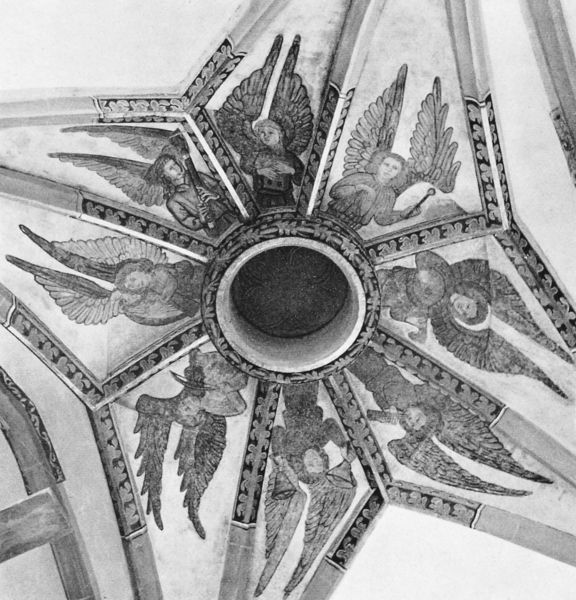
Titel: Das Engelskonzert um die “Himmelfahrtsöffnung” im Langhausgewölbe der Heiliggeistkirche in Heidelberg
Standort: Heidelberg, Heiliggeistkirche (EU - D - BW)
Schlagwörter: blätter, flügel, gemälde, himmel, weiß, blumen, fenster, grau, mitte, schwarz, malerei, ornament, stein, kirche, decke, innen, instrumente, musik, gotik, kreis, rund, engel, ranken, kuppel, dekor, musizieren, verzierung, stuck, foto, fotografie, photographie, gewölbe, religion, stern, dom, rippen, schwarzweiss, loch, illustration, kathedrale, photo, fries, schlussstein, flöte, kreuzrippen, struktur, chor, deckengemälde, fresko, laute, harfe, fotographie, streben, glocken, abbildung, acht, anordnung, kiche, sterngewölbe, schlusstein, stuk, seraphim, cherubim, kreuzgradgewölbe, 8, gkirche